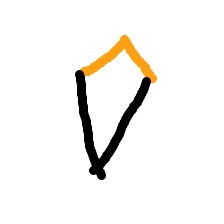
Shape: kite